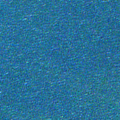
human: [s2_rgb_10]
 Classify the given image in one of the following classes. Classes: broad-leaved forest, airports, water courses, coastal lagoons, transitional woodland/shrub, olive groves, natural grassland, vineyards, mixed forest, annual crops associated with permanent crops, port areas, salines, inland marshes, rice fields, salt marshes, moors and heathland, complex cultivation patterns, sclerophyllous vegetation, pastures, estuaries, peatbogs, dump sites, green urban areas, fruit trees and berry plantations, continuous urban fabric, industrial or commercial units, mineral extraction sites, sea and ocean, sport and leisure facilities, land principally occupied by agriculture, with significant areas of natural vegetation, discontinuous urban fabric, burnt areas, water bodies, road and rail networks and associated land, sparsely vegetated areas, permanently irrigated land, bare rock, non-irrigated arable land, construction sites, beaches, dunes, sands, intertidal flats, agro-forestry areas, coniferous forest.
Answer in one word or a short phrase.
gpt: sea and ocean